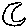
Label: moon